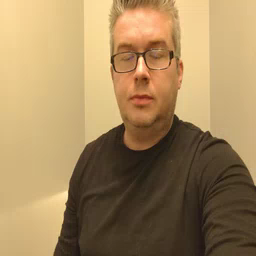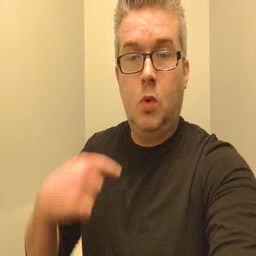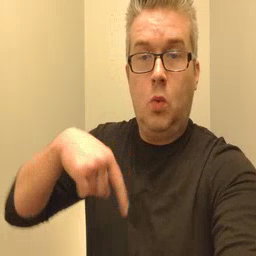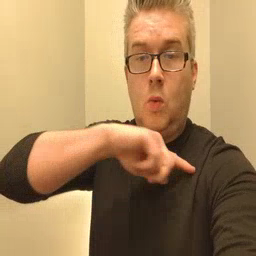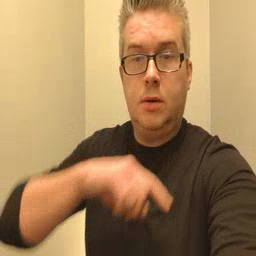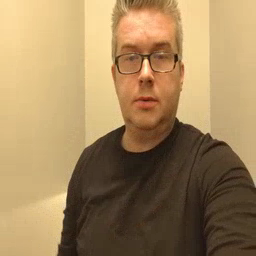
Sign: weus